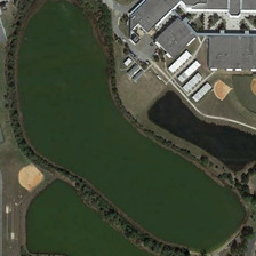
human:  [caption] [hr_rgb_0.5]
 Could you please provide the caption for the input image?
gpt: There are two ponds near several buildings.

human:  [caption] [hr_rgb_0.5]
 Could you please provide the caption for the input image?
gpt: There are three ponds near several buildings.

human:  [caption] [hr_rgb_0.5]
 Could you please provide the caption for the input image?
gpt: There are several factories by the pond.

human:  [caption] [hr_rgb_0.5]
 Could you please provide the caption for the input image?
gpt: There are several factories next to the pond.

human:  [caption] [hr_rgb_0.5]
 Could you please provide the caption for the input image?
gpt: There are some factories near the lake.